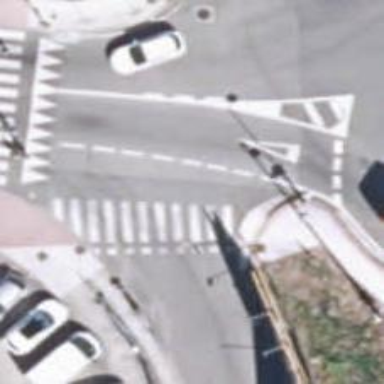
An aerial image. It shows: Pedestrian path with asphalt surface.